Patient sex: M
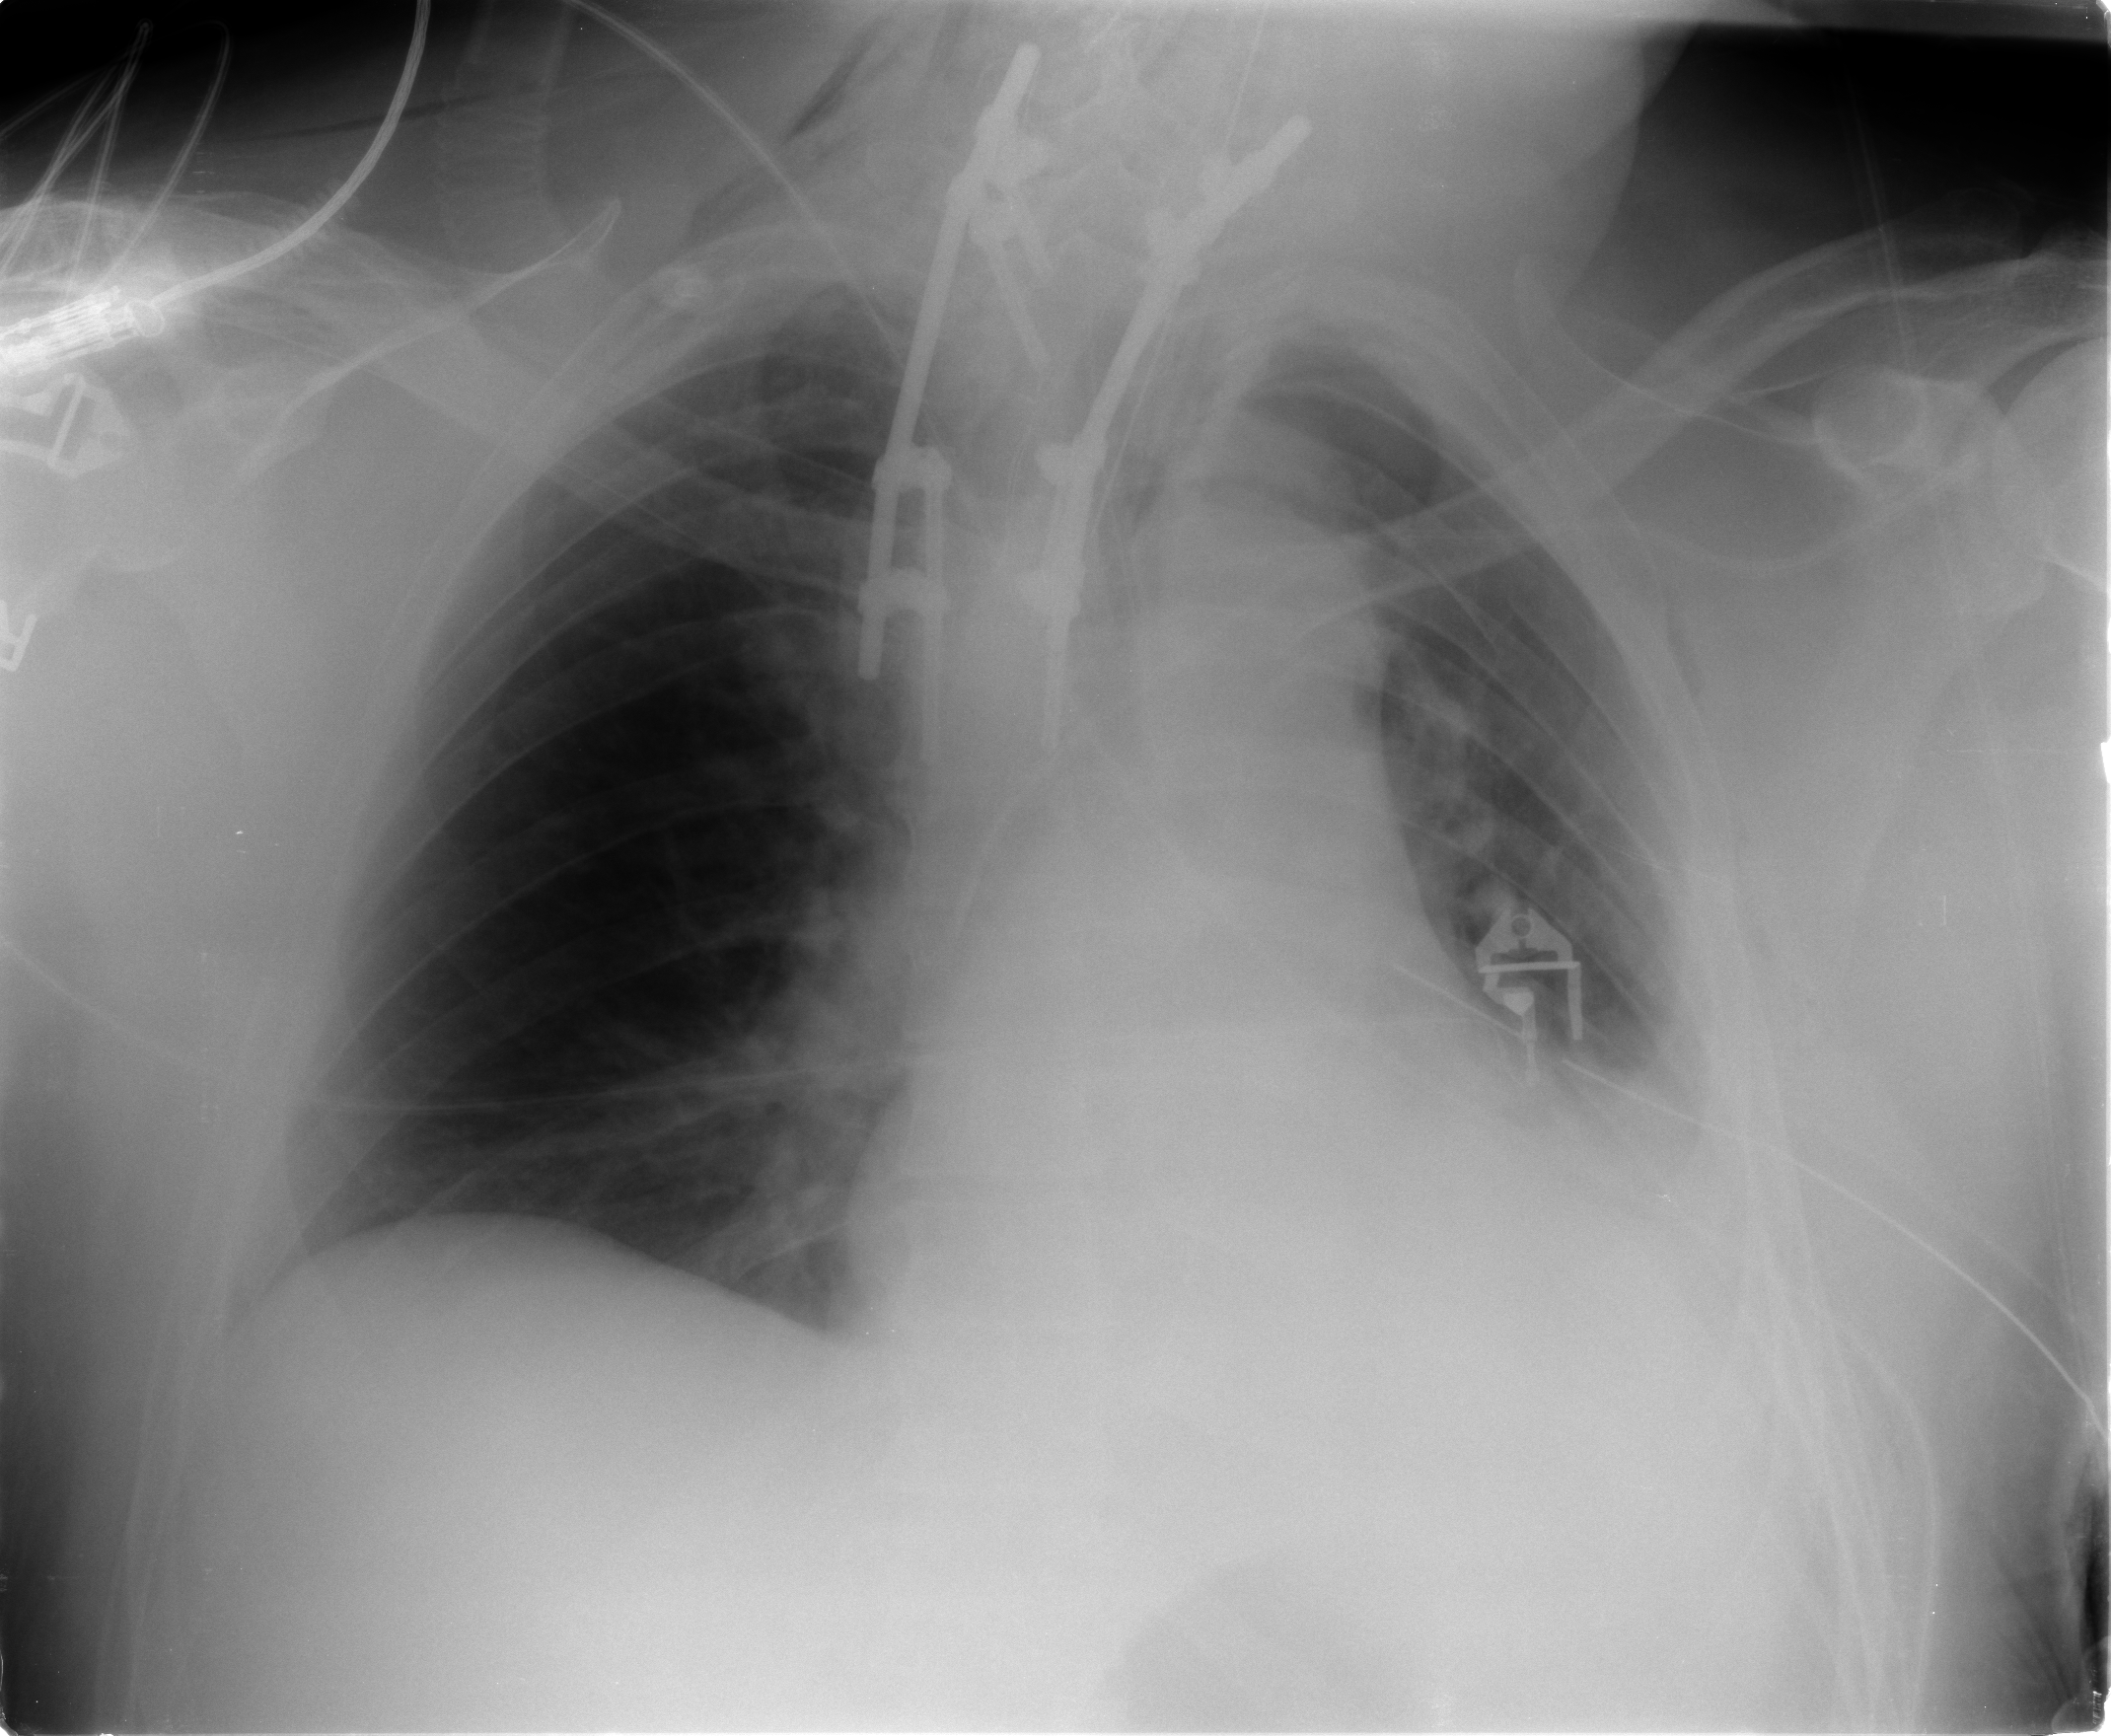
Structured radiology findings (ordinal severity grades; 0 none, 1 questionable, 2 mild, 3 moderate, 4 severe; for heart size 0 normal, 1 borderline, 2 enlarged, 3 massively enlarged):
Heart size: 2
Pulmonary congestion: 0
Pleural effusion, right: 0
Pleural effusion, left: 2
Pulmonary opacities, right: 0
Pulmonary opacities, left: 0
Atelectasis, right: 1
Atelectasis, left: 2